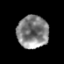
Tissue: prostate
Cell type: T cells
Senescence score: 0.3103
Nuclear area (px): 1000
Mean DAPI intensity: 130.555